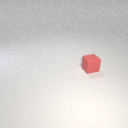
small red rubber cube